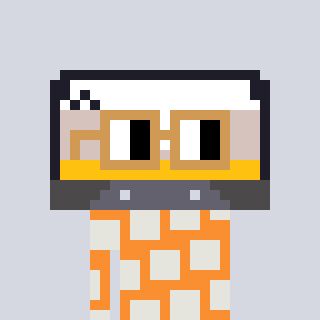
a pixel art character with square brown glasses, a cassette tape-shaped head and a orange-colored body on a cool background